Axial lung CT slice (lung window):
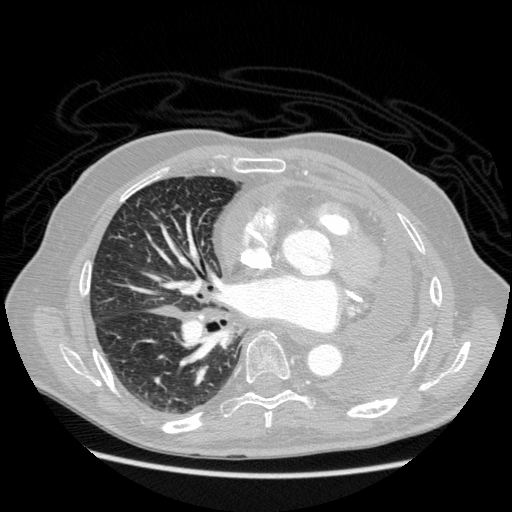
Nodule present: no